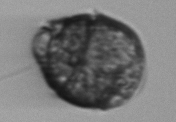
Label: Margalefidinium